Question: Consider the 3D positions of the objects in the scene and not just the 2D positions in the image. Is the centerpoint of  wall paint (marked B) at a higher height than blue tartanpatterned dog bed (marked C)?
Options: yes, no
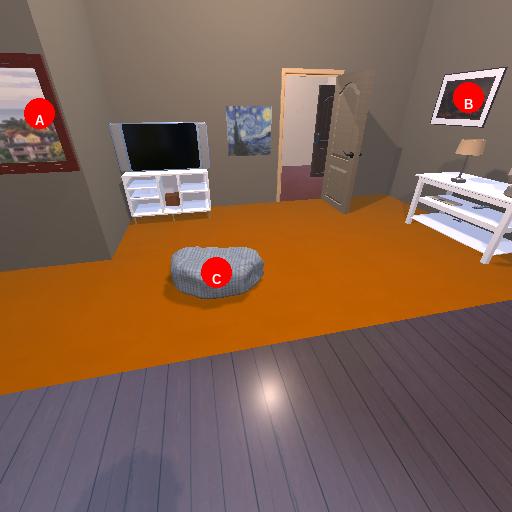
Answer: yes